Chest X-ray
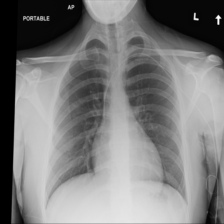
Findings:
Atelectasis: negative
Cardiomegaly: negative
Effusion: negative
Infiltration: negative
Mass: negative
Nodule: negative
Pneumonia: negative
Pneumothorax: negative
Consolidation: negative
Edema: negative
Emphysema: negative
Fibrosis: negative
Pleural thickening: negative
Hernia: negative